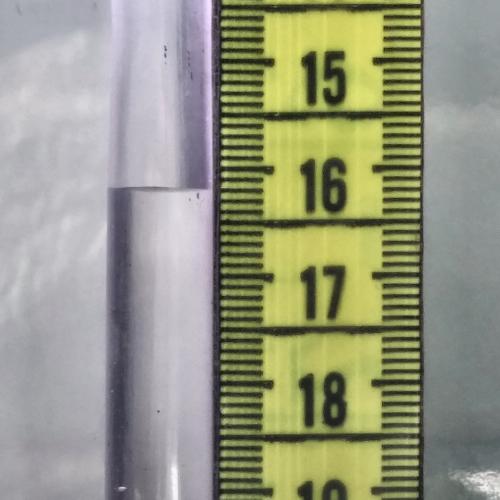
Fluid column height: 16.2 cm